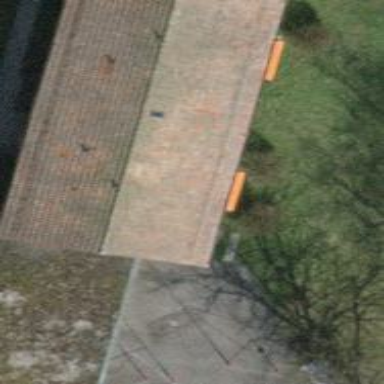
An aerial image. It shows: Apartment building with flat roof.